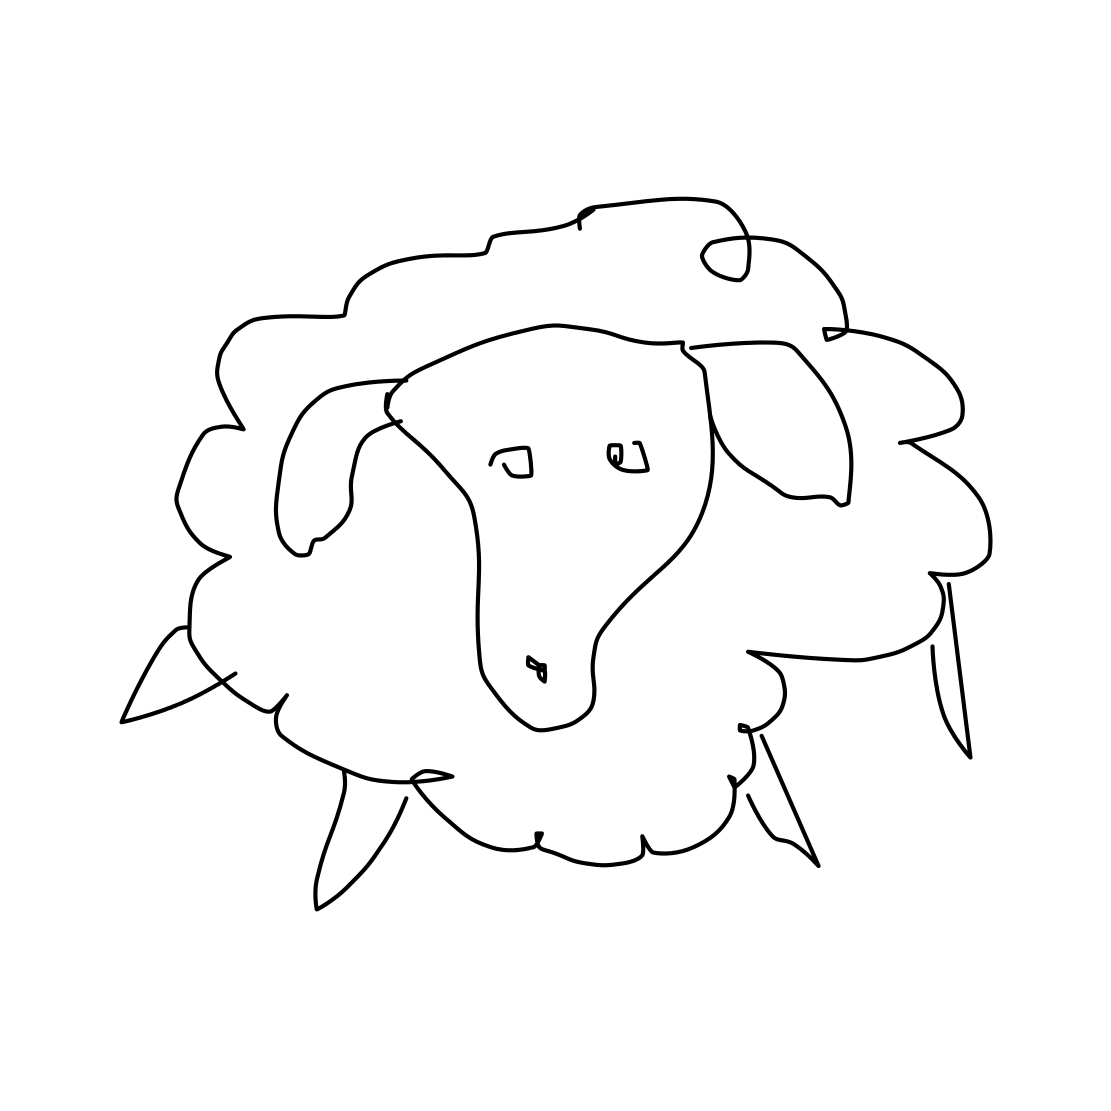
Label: sheep